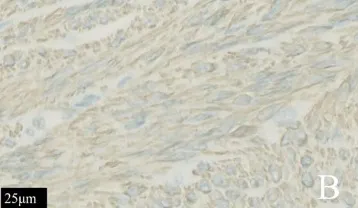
The same patient shown in
Figure 3. (B) Immunohistochemical staining for h-caldesmon (+) is shown.
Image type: pathology (immunostaining)